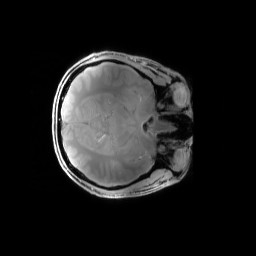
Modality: PDw
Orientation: axial
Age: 30
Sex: male
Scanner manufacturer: siemens
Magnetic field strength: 6.98 T
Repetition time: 1.3 s
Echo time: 0.00231 s